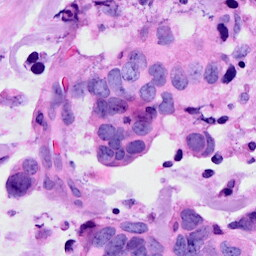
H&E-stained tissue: Breast